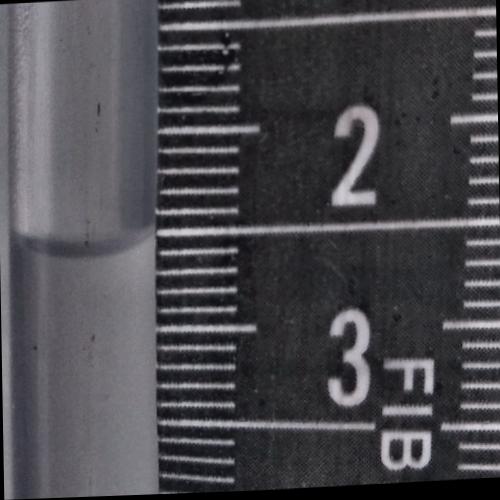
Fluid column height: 2.6 cm